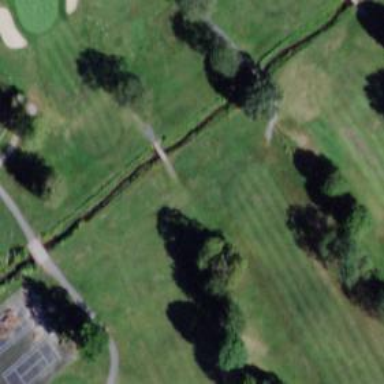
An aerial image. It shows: Path designated for golf carts.